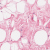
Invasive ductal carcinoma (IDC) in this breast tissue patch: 0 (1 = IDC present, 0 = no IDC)